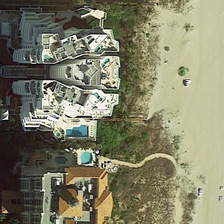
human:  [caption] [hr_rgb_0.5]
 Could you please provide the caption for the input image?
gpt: two large buildings with swimming pools are near a beach .

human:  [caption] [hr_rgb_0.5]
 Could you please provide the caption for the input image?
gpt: two large buildings with swimming pools are near a beach .

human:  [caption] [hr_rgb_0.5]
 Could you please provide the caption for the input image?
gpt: two large buildings with swimming pools are near a beach .

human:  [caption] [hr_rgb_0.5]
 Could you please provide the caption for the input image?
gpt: two large buildings with swimming pools are near a beach .

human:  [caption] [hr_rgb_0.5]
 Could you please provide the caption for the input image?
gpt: two large buildings with swimming pools are near a beach .